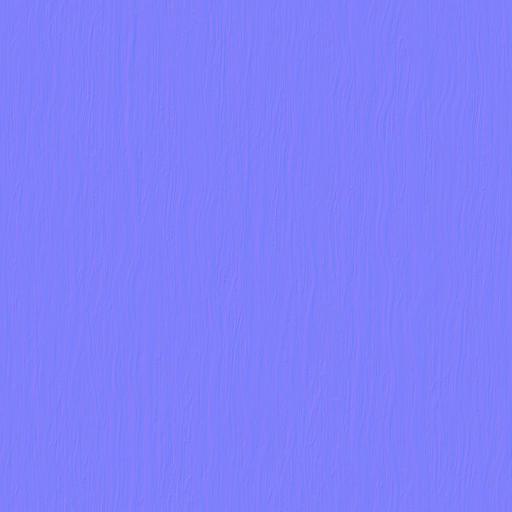
brown clean light wood wooden